Aerial crown-view tile of a tropical tree (Barro Colorado Island, Panama), acquired 20240611:
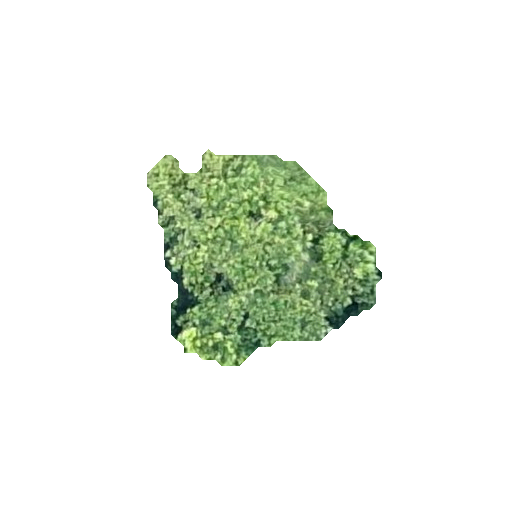
Species: Anacardium excelsum
GBIF accepted scientific name: Anacardium excelsum
Crown area: 53.64 m²